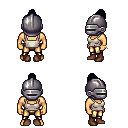
a pixel art fantasy rpg character, male body template, human, tanned skin, white pirate shirt, gold greaves, raven short topknot hairstyle, metal helm, bracelets, brown shoes, four views (front, back, left, right), 2x2 character sprite sheet, small pixel art, hard edges, no anti-aliasing